Question: I am developing and android application in mac using Eclipse for android-ndk. I have already given NDK path in Eclipse. At the end when I am giving this command to build my application using android-ndk but getting the following errors:
'command: ndk-build'
'''
ndk-build-bash: ndk-build: command not found
'''

My Terminal Commands:
'''
Muhammads-MacBook-Pro:~ UsmanKhan$ cd downloads
Muhammads-MacBook-Pro:downloads UsmanKhan$ cd 26thMarch2014
Muhammads-MacBook-Pro:26thMarch2014 UsmanKhan$ cd a2zLatest
Muhammads-MacBook-Pro:a2zLatest UsmanKhan$ ls
AndroidManifest.xml gen proguard-project.txt
Thumbs.db ic_launcher-web.png project.properties
assets libs res
bin lint.xml src
Muhammads-MacBook-Pro:a2zLatest UsmanKhan$ ls bin/classes/
com
Muhammads-MacBook-Pro:a2zLatest UsmanKhan$ ls bin/classes/com/testing/ndk
BuildConfig.class R$dimen.class R$string.class
FibLib.class R$drawable.class R$style.class
MainActivity.class R$id.class R.class
R$attr.class R$layout.class
R$color.class R$menu.class
Muhammads-MacBook-Pro:a2zLatest UsmanKhan$ mkdir jni
Muhammads-MacBook-Pro:a2zLatest UsmanKhan$ javah -jni -classpath bin /classes/ -d jni/ com.testing.ndk.FibLib
Muhammads-MacBook-Pro:a2zLatest UsmanKhan$ ls jni
com_testing_ndk_FibLib.h
Muhammads-MacBook-Pro:a2zLatest UsmanKhan$ ls jni
Muhammads-MacBook-Pro:a2zLatest UsmanKhan$ javah -jni -classpath bin/classes/ -d jni/ com.testing.ndk.FibLib
Muhammads-MacBook-Pro:a2zLatest UsmanKhan$ javah -jni -classpath bin/classes/ -d jni/ com.testing.ndk.FibLib
Muhammads-MacBook-Pro:a2zLatest UsmanKhan$ ndk-build
-bash: ndk: command not found
'''
At the end i am getting ndk-build error.
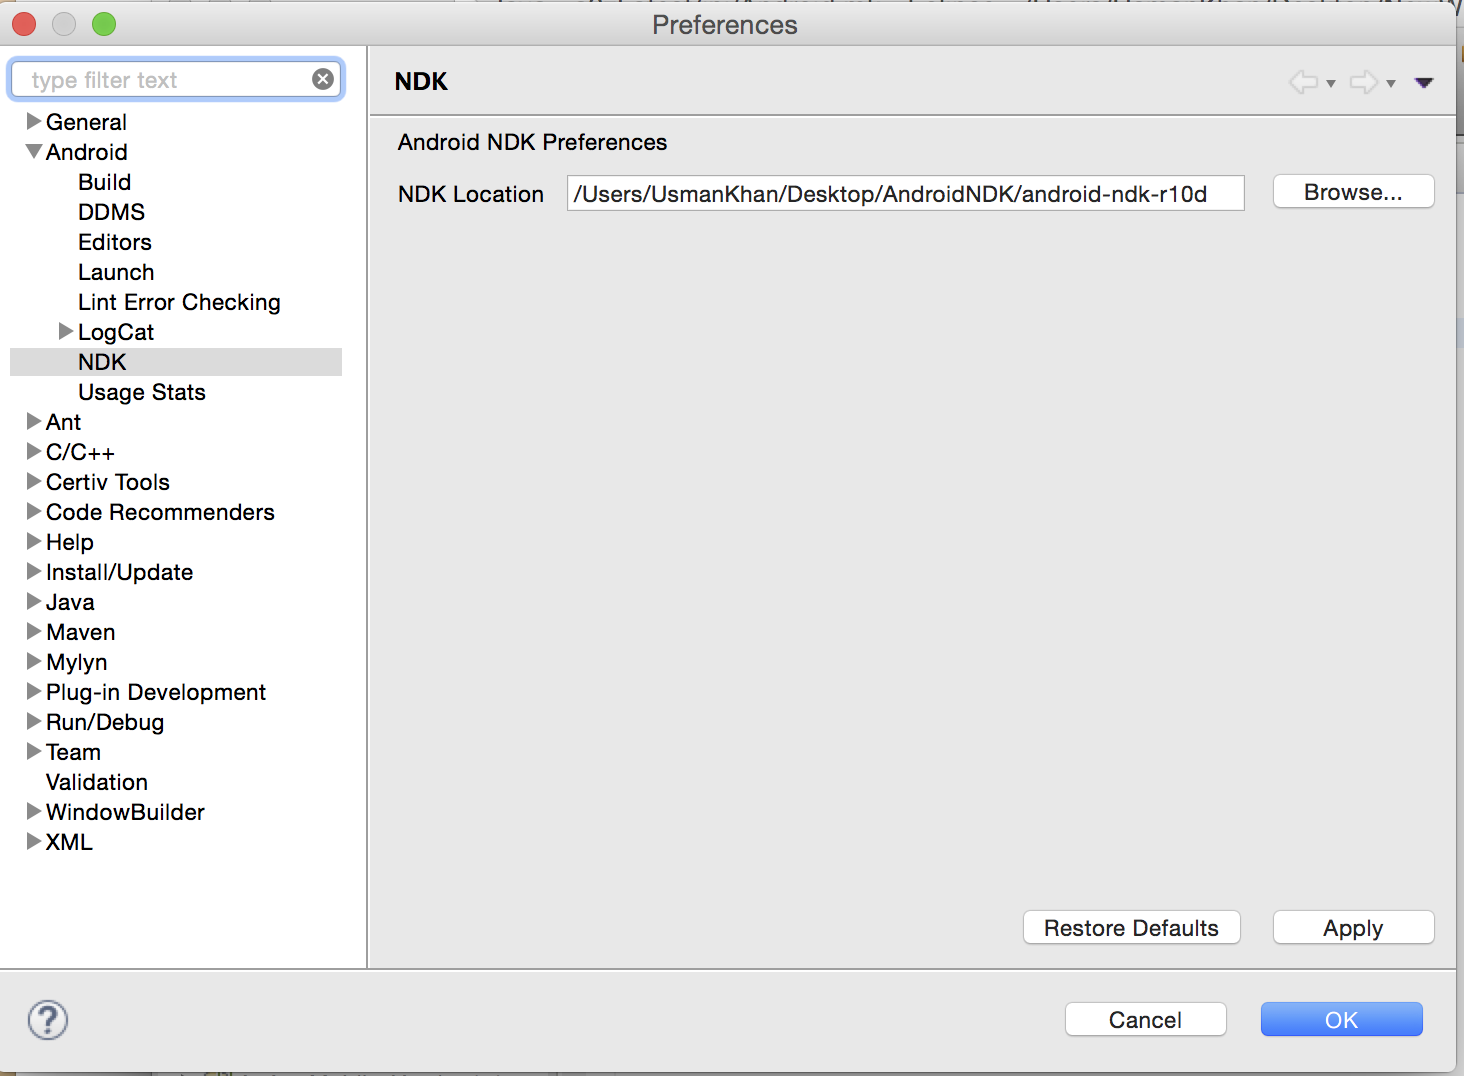
Answer: Instead of 'ndk-build' command, simply type '~/Desktop/AndroidNDK/android-ndk-r10d/ndk-build' in your terminal.